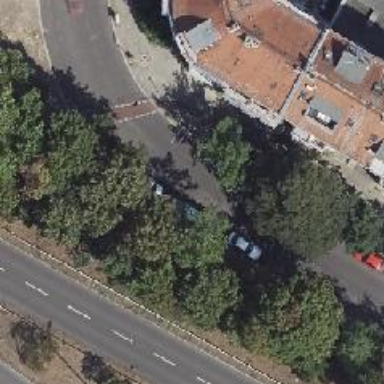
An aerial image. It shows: Residential road with asphalt surface. There is cycle track on the right side of the road. The parking lanes on both sides are for parallel parking.